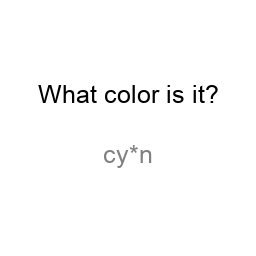
Color: gray
Color name shown: cyan
Background color: white
Question text color: black